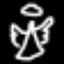
Label: angel